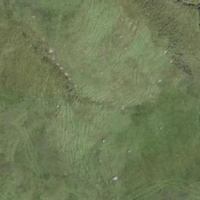
EUNIS habitat code: 23
Species observed at this site:
Parnassia palustris